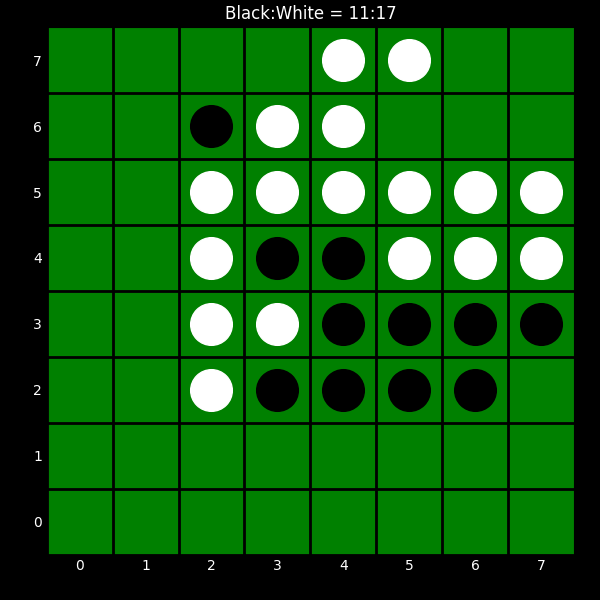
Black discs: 11
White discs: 17